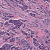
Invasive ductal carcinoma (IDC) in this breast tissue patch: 1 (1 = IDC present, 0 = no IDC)